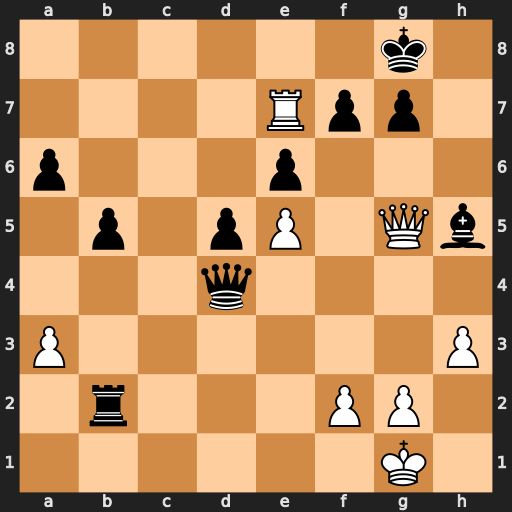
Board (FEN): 6k1/4Rpp1/p3p3/1p1pP1Qb/3q4/P6P/1r3PP1/6K1
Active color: w
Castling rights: -
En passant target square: -
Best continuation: Re8+ Kh7 Qxh5#